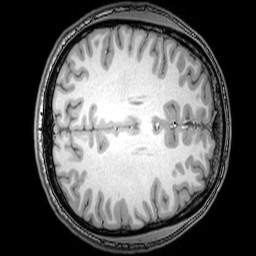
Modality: T1w
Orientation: axial
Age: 24
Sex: male
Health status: healthy
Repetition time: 0.081 s
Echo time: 0.037 s